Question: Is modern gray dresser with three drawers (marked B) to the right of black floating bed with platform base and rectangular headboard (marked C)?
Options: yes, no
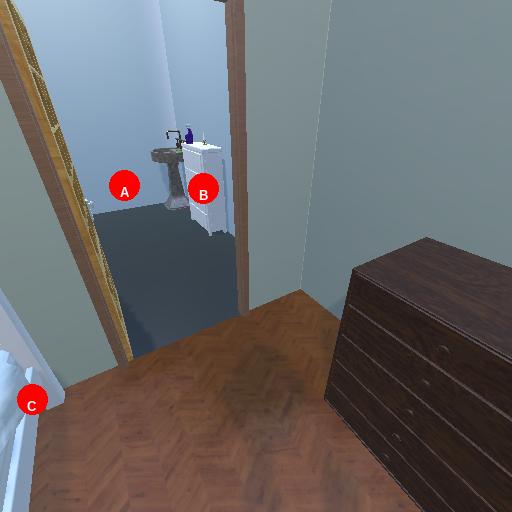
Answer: yes